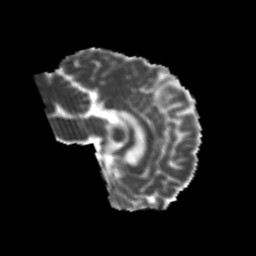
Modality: MD
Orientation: sagittal
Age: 23
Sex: female
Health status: healthy
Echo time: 0.074 s